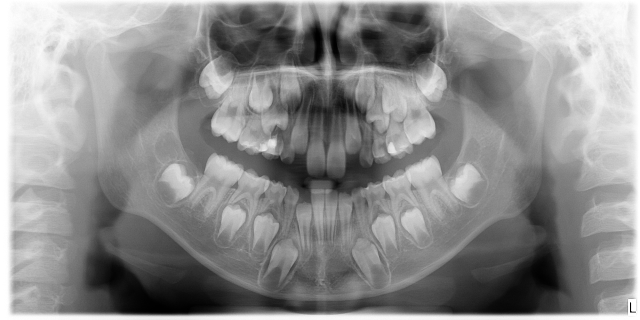
child